Question: I have a derived table that combines two queries that that connected using UNION. There reason the table is derived is because there is a case where the same person's total shows up twice. If this is the case I want to show only the row whoes total is bigger:

Thus the derived table has the command:
'''
MAX(DerivedTable.TotalHours)
'''
As part of it's SELECT command. However, this is not working. How can I only show the entries for ************harplessa) whoes total is 40 hours.
'''
SELECT RowType
,Person
,[Status]
,OrganizationalTeam
,Project
,Sprint
,Story
,[Task]
,MondayHours
,TuesdayHours
,WednesdayHours
,ThursdayHours
,FridayHours
,SaturdayHours
,SundayHours
,MAX(DerivedTable.TotalHours)
FROM (
SELECT '3' AS RowType
,DTH.PointPerson AS Person
,'' AS [Status]
,'' AS OrganizationalTeam
,'' AS Project
,'' AS Sprint
,'' AS Story
,'Subtotal:' AS Task
,CAST(SUM(CASE
WHEN DATEPART(dw, DTH.ActivityDate) = 2
THEN DTH.[Hours]
ELSE 0
END) AS VARCHAR(20)) AS MondayHours
,CAST(SUM(CASE
WHEN DATEPART(dw, DTH.ActivityDate) = 3
THEN DTH.[Hours]
ELSE 0
END) AS VARCHAR(20)) AS TuesdayHours
,CAST(SUM(CASE
WHEN DATEPART(dw, DTH.ActivityDate) = 4
THEN DTH.[Hours]
ELSE 0
END) AS VARCHAR(20)) AS WednesdayHours
,CAST(SUM(CASE
WHEN DATEPART(dw, DTH.ActivityDate) = 5
THEN DTH.[Hours]
ELSE 0
END) AS VARCHAR(20)) AS ThursdayHours
,CAST(SUM(CASE
WHEN DATEPART(dw, DTH.ActivityDate) = 6
THEN DTH.[Hours]
ELSE 0
END) AS VARCHAR(20)) AS FridayHours
,CAST(SUM(CASE
WHEN DATEPART(dw, DTH.ActivityDate) = 7
THEN DTH.[Hours]
ELSE 0
END) AS VARCHAR(20)) AS SaturdayHours
,CAST(SUM(CASE
WHEN DATEPART(dw, DTH.ActivityDate) = 1
THEN DTH.[Hours]
ELSE 0
END) AS VARCHAR(20)) AS SundayHours
,CAST(SUM(DTH.[Hours]) AS VARCHAR(20)) AS TotalHours
FROM DailyTaskHours DTH
LEFT JOIN Task TSK ON DTH.TaskId = TSK.PK_Task
LEFT JOIN Story STY ON TSK.StoryId = STY.PK_Story
LEFT JOIN NonScrumStory NSS ON DTH.NonScrumStoryId = NSS.PK_NonScrumStory
LEFT JOIN Sprint SPT ON STY.SprintId = SPT.PK_Sprint
LEFT JOIN Product PDT ON STY.ProductId = PDT.PK_Product
LEFT JOIN ProductTeamUser PTU ON TSK.ProductTeamUserId = PTU.PK_ProductTeamUser
LEFT JOIN [User] USR ON PTU.UserId = USR.PK_User
LEFT JOIN OrganizationalTeam OLT ON USR.OrganizationalTeamId = OLT.PK_OrganizationalTeam
LEFT JOIN UserAuthorization UAN2 ON (
PDT.PK_Product = UAN2.ProductId
AND UAN2.Deleted IS NULL
)
WHERE DTH.PointPerson LIKE @userParam
AND ActivityDate >= @startDateParam
AND ActivityDate <= @endDateParam
AND COALESCE(OLT.PK_OrganizationalTeam, '') LIKE @orgTeamPK
AND UAN2.ProductId LIKE @productId
GROUP BY DTH.PointPerson
HAVING SUM(DTH.[Hours]) > 0
--
UNION
--
SELECT '3' AS RowType
,DTH.PointPerson AS Person
,'' AS [Status]
,'' AS OrganizationalTeam
,'' AS Project
,'' AS Sprint
,'' AS Story
,'Subtotal:' AS Task
,CAST(SUM(CASE
WHEN DATEPART(dw, DTH.ActivityDate) = 2
THEN DTH.[Hours]
ELSE 0
END) AS VARCHAR(20)) AS MondayHours
,CAST(SUM(CASE
WHEN DATEPART(dw, DTH.ActivityDate) = 3
THEN DTH.[Hours]
ELSE 0
END) AS VARCHAR(20)) AS TuesdayHours
,CAST(SUM(CASE
WHEN DATEPART(dw, DTH.ActivityDate) = 4
THEN DTH.[Hours]
ELSE 0
END) AS VARCHAR(20)) AS WednesdayHours
,CAST(SUM(CASE
WHEN DATEPART(dw, DTH.ActivityDate) = 5
THEN DTH.[Hours]
ELSE 0
END) AS VARCHAR(20)) AS ThursdayHours
,CAST(SUM(CASE
WHEN DATEPART(dw, DTH.ActivityDate) = 6
THEN DTH.[Hours]
ELSE 0
END) AS VARCHAR(20)) AS FridayHours
,CAST(SUM(CASE
WHEN DATEPART(dw, DTH.ActivityDate) = 7
THEN DTH.[Hours]
ELSE 0
END) AS VARCHAR(20)) AS SaturdayHours
,CAST(SUM(CASE
WHEN DATEPART(dw, DTH.ActivityDate) = 1
THEN DTH.[Hours]
ELSE 0
END) AS VARCHAR(20)) AS SundayHours
,CAST(SUM(DTH.[Hours]) AS VARCHAR(20)) AS TotalHours
FROM DailyTaskHours DTH
LEFT JOIN Task TSK ON DTH.TaskId = TSK.PK_Task
LEFT JOIN Story STY ON TSK.StoryId = STY.PK_Story
LEFT JOIN NonScrumStory NSS ON DTH.NonScrumStoryId = NSS.PK_NonScrumStory
LEFT JOIN Sprint SPT ON STY.SprintId = SPT.PK_Sprint
LEFT JOIN Product PDT ON STY.ProductId = PDT.PK_Product
LEFT JOIN ProductTeamUser PTU ON TSK.ProductTeamUserId = PTU.PK_ProductTeamUser
LEFT JOIN [User] USR ON PTU.UserId = USR.PK_User
LEFT JOIN OrganizationalTeam OLT ON USR.OrganizationalTeamId = OLT.PK_OrganizationalTeam
LEFT JOIN UserAuthorization UAN1 ON (
USR.PK_User = UAN1.UserId
AND UAN1.Deleted IS NULL
)
WHERE DTH.PointPerson LIKE @userParam
AND ActivityDate >= @startDateParam
AND ActivityDate <= @endDateParam
AND COALESCE(OLT.PK_OrganizationalTeam, '') LIKE @orgTeamPK
AND UAN1.OrganizationalTeamId LIKE @teamId
GROUP BY DTH.PointPerson
HAVING SUM(DTH.[Hours]) > 0
) AS DerivedTable
GROUP BY
DerivedTable.RowType,
DerivedTable.Person,
DerivedTable.[Status],
DerivedTable.OrganizationalTeam,
DerivedTable.Project,
DerivedTable.Sprint,
DerivedTable.Story,
DerivedTable.[Task],
DerivedTable.MondayHours,
DerivedTable.TuesdayHours,
DerivedTable.WednesdayHours,
DerivedTable.ThursdayHours,
DerivedTable.FridayHours,
DerivedTable.SaturdayHours,
DerivedTable.SundayHours,
DerivedTable.TotalHours
'''
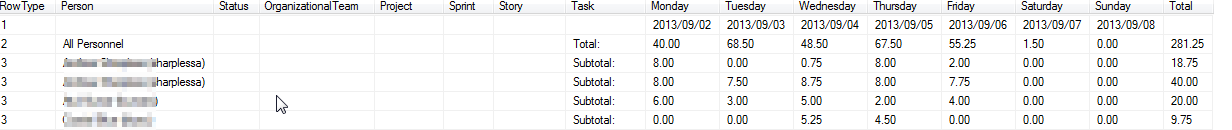
Answer: If you want to filter the results of a 'group by' clause, use 'having'
'''
group by ...
having Max(derivedtable.totalhours)> 40
'''
If you want to show only the highest row for each person
'''
Select *
from
(Select *, row_number() over (partition by person order by TotalHours desc) rn
from derivedtable
) v
where rn = 1
'''